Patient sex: F
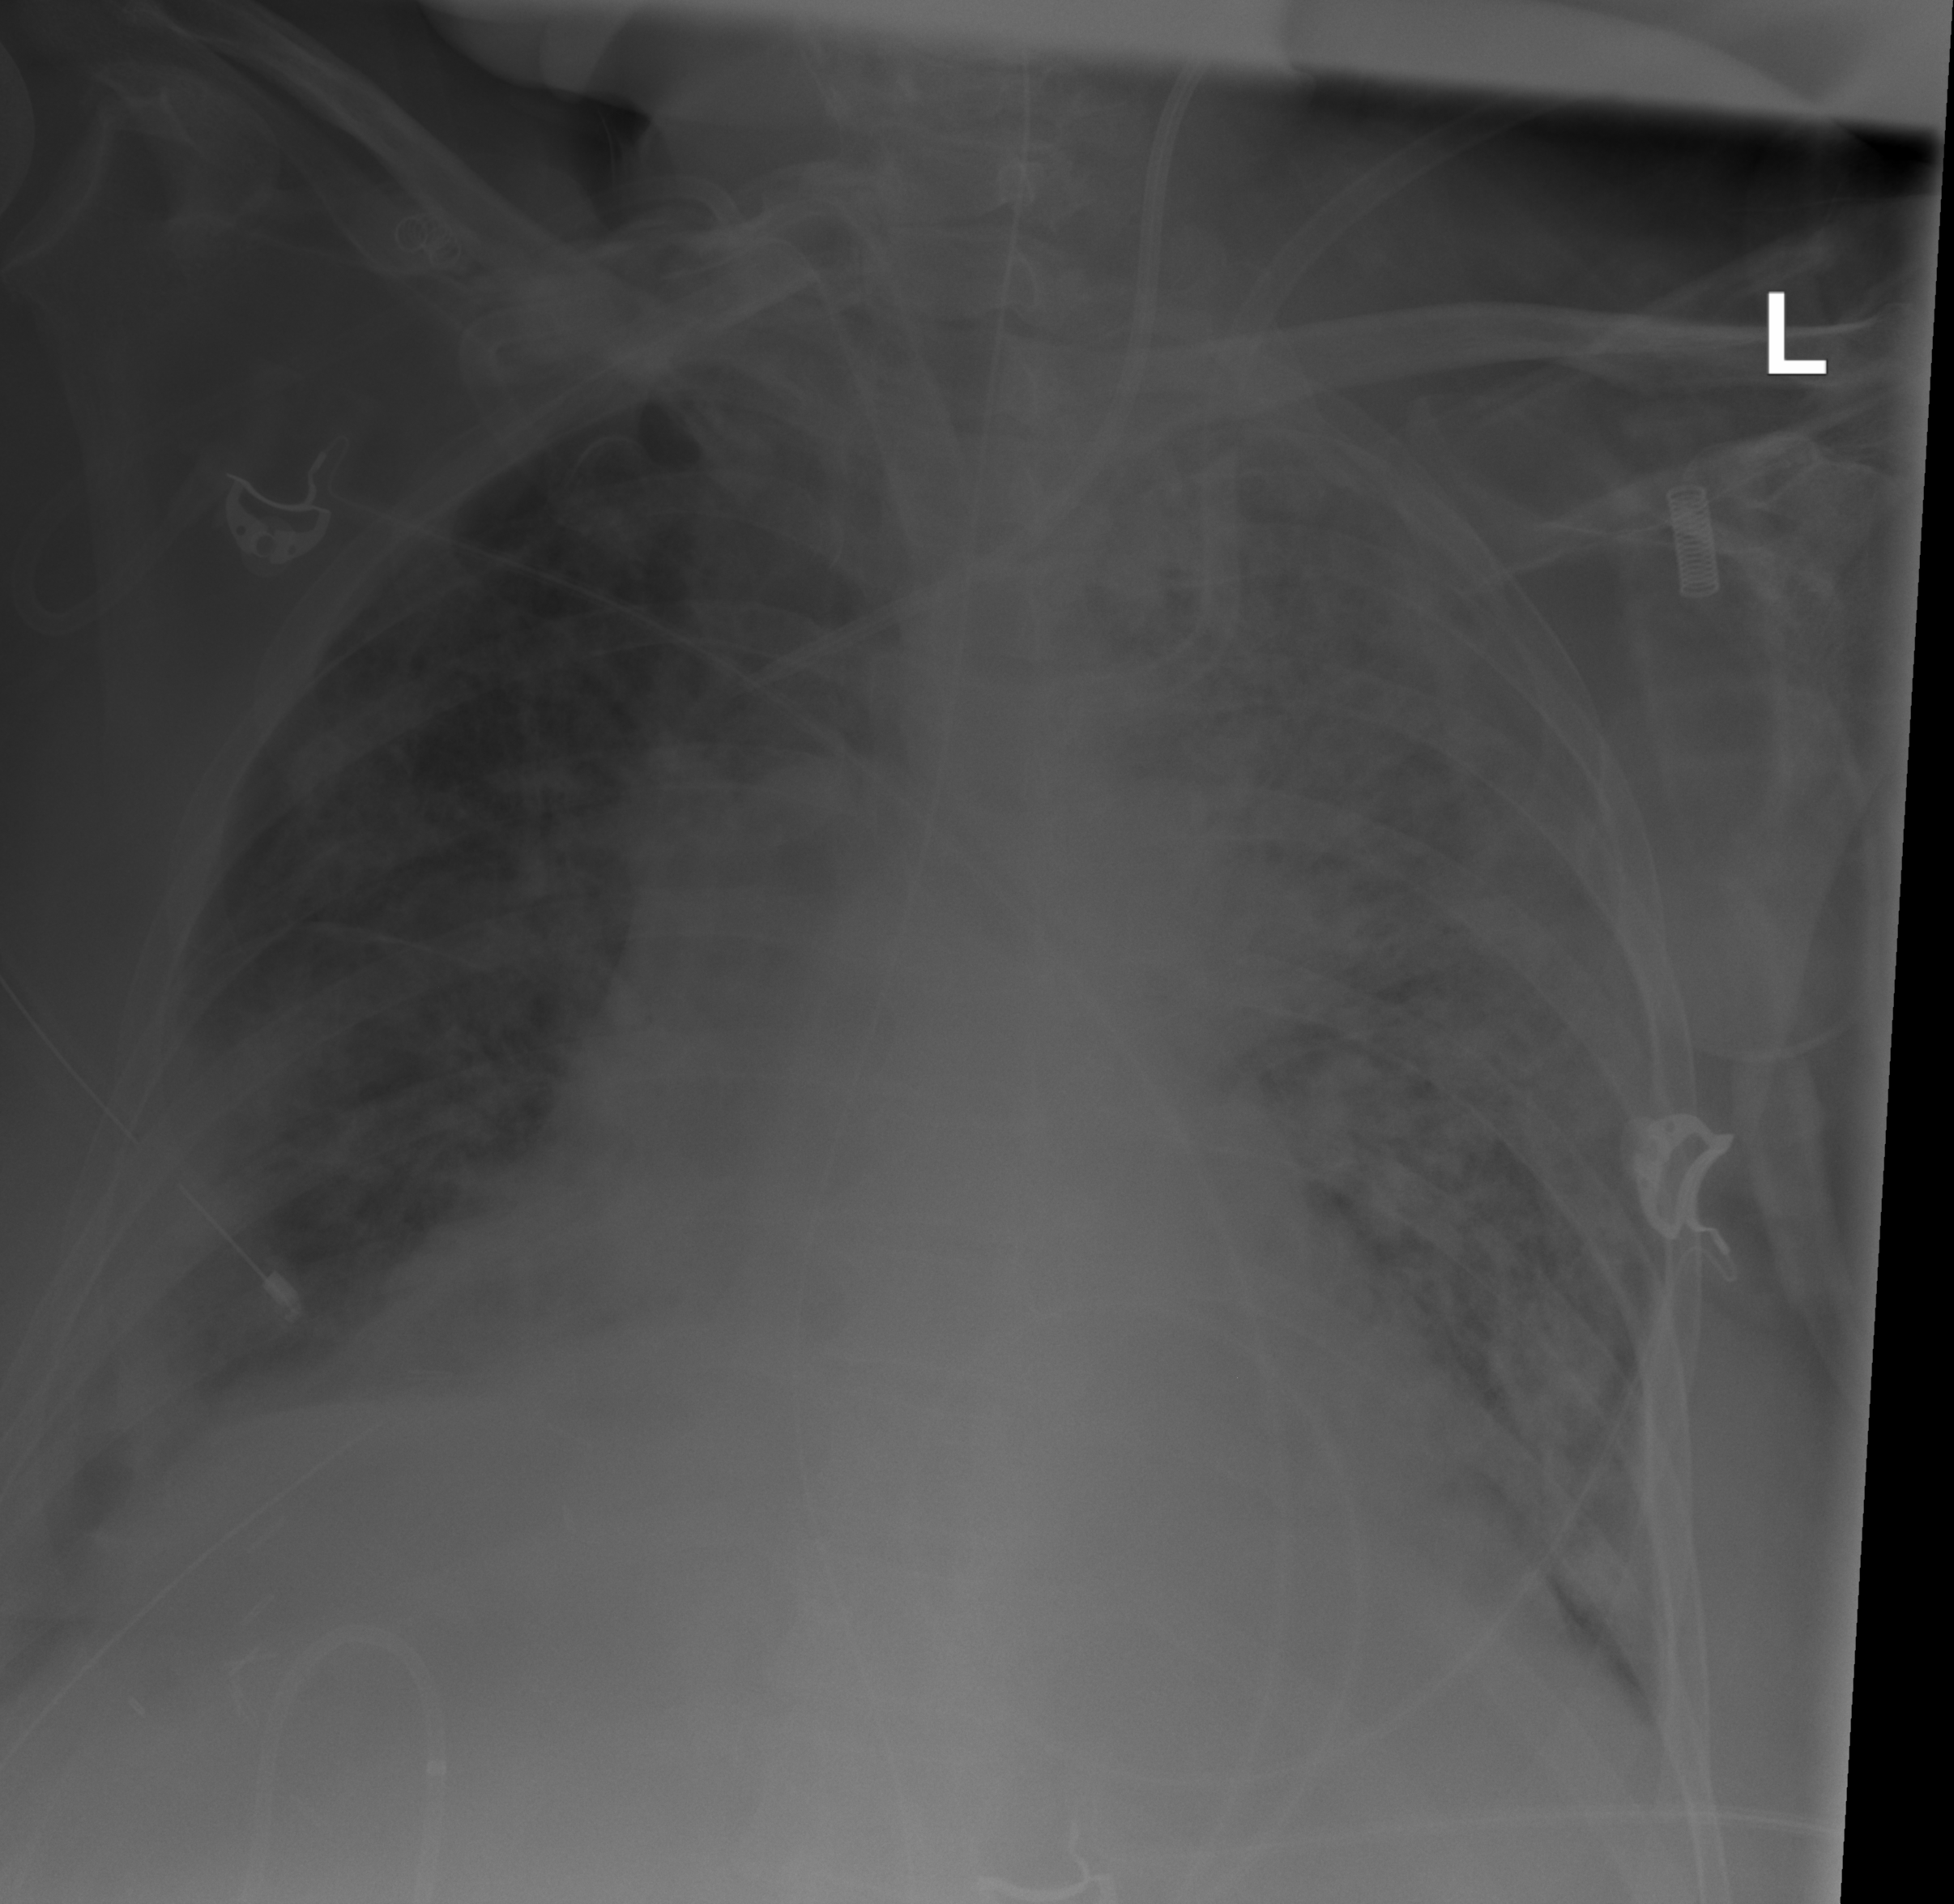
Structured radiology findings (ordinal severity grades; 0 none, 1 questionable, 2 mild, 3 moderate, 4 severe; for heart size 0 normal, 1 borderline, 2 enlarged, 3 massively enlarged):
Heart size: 2
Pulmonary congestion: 2
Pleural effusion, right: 1
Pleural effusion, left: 1
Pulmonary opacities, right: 3
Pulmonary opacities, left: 4
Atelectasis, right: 2
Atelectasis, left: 3